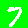
Digit: 7